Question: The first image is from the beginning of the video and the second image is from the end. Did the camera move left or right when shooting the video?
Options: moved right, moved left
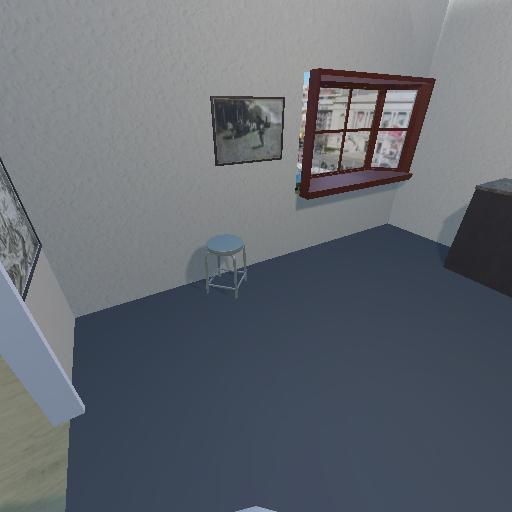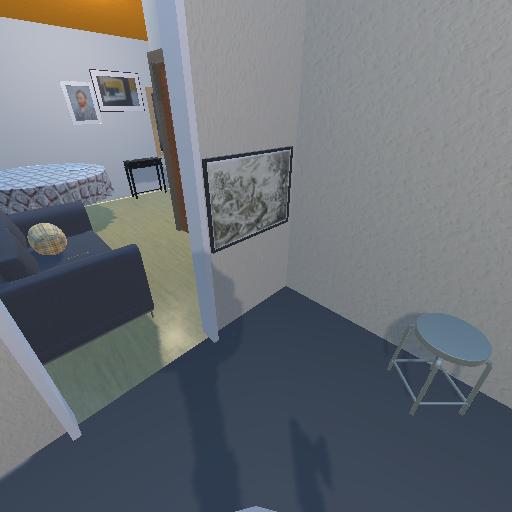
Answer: moved right